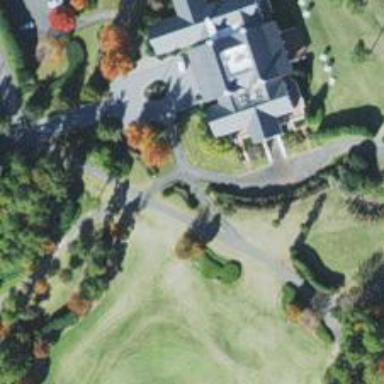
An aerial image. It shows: Path for both roads and golfers.